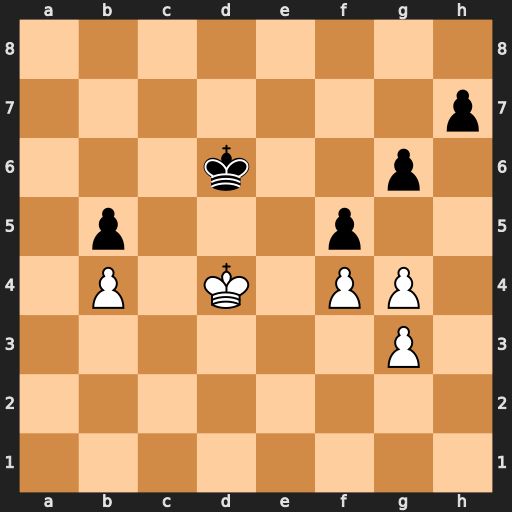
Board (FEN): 8/7p/3k2p1/1p3p2/1P1K1PP1/6P1/8/8
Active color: w
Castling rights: -
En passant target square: -
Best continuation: g5 Kc6 Ke5